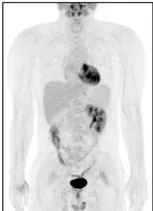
The patient had new metastatic lesions postoperatively but showed a response during immunotherapy and eventually achieved complete response (CR). (C-E) Changes in patient's PET-CT. (D) After 2 years of immunotherapy, PET-CT showed that the metastases had disappeared.
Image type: radiology (pet)